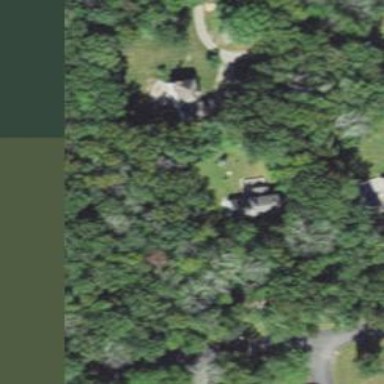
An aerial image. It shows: Residential driveway.